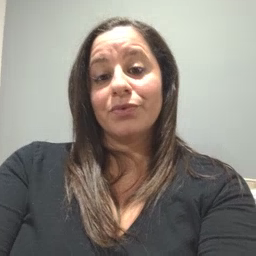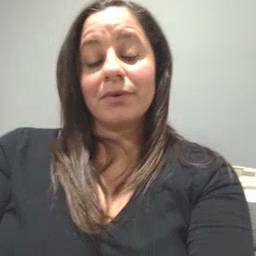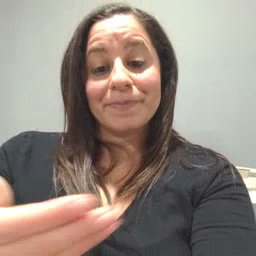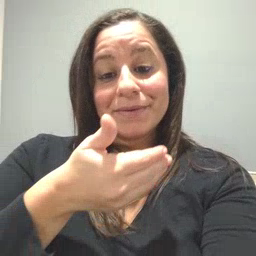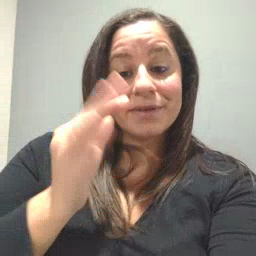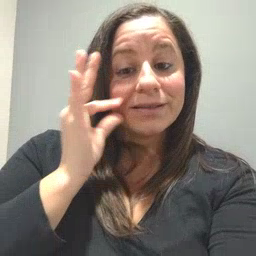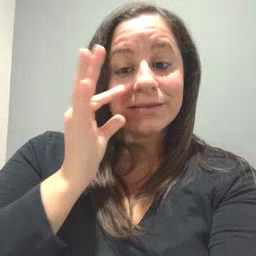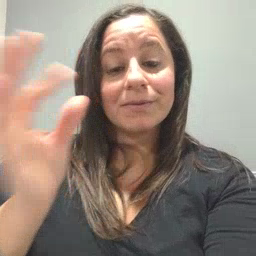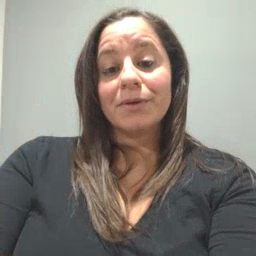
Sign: kitty